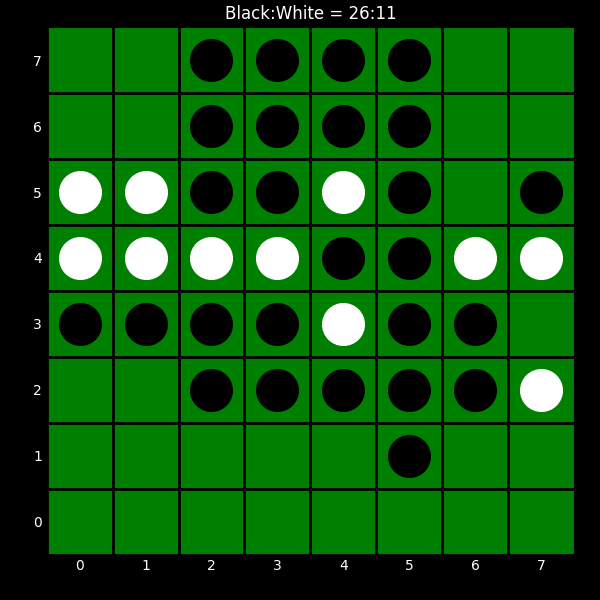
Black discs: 26
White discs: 11